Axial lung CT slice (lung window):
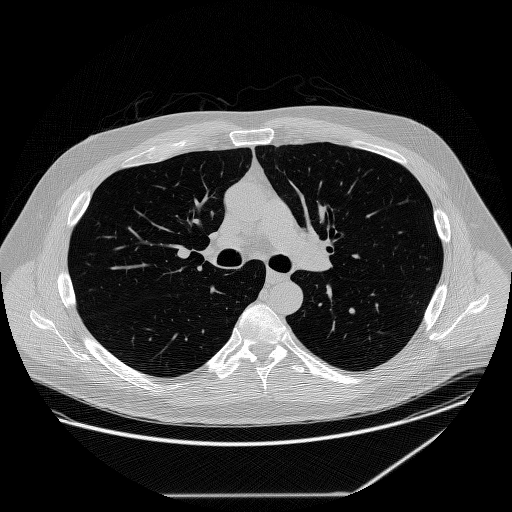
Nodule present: no